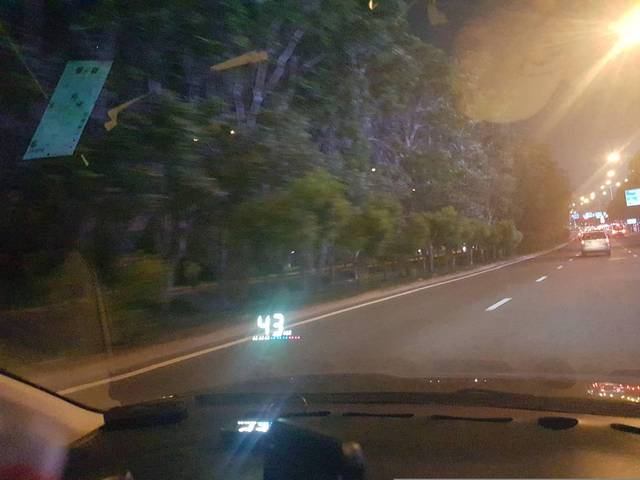
Region: Vietnam
Coordinates: 10.772, 106.72